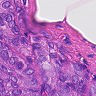
Metastatic tissue present: yes